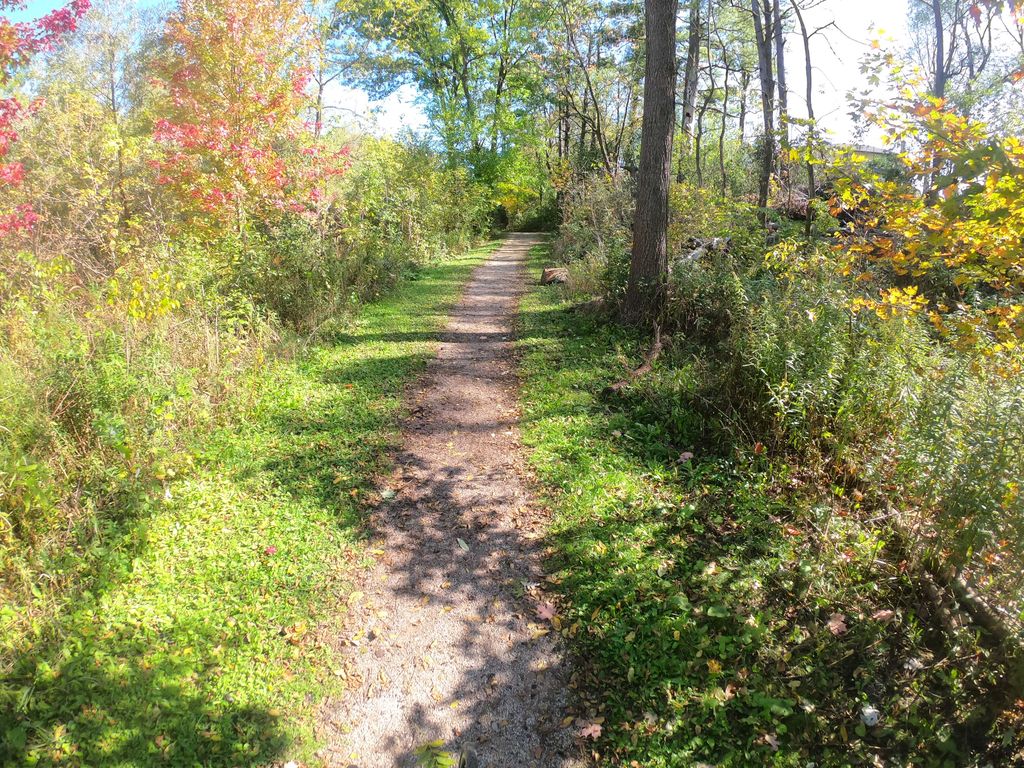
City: kitchener-waterloo